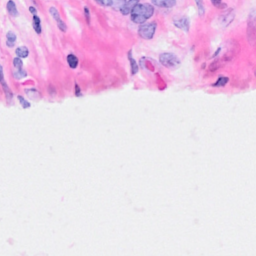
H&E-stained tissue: Breast